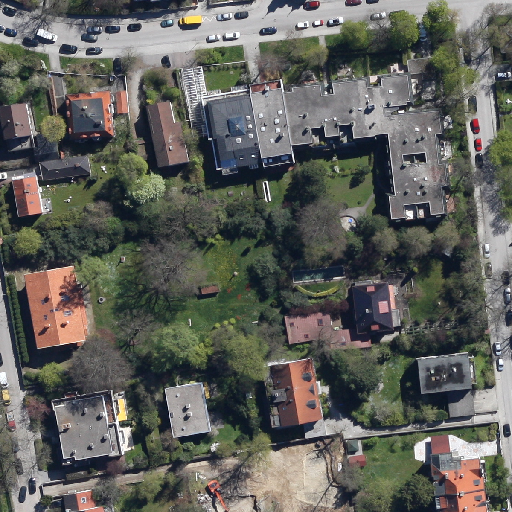
Referring expression: paved road